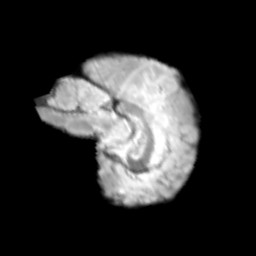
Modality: T2w
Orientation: sagittal
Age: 11
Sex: male
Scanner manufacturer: siemens
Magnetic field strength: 3 T
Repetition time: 3.8 s
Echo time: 0.07 s